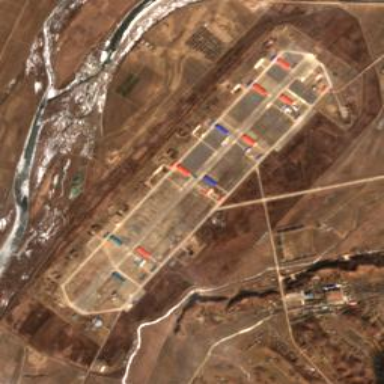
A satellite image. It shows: Military airfield located within larger aerodrome area.